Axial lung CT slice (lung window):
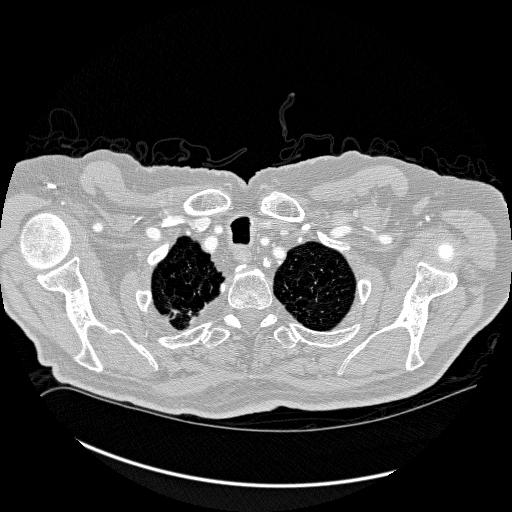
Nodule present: no